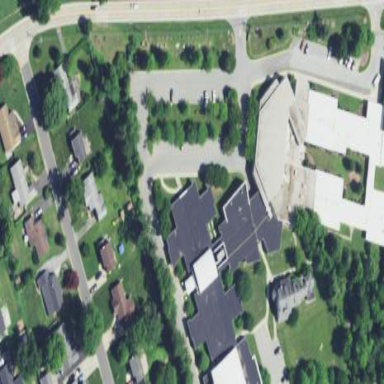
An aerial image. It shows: School building.